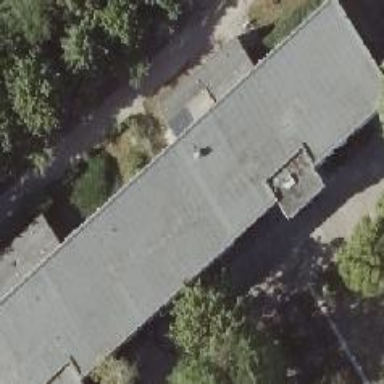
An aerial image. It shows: Kindergarten with flat roof.